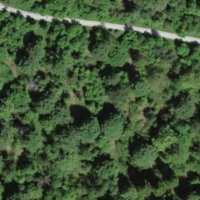
EUNIS habitat code: 43
Species observed at this site:
Prunella vulgaris